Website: crate-barrel
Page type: account-selection
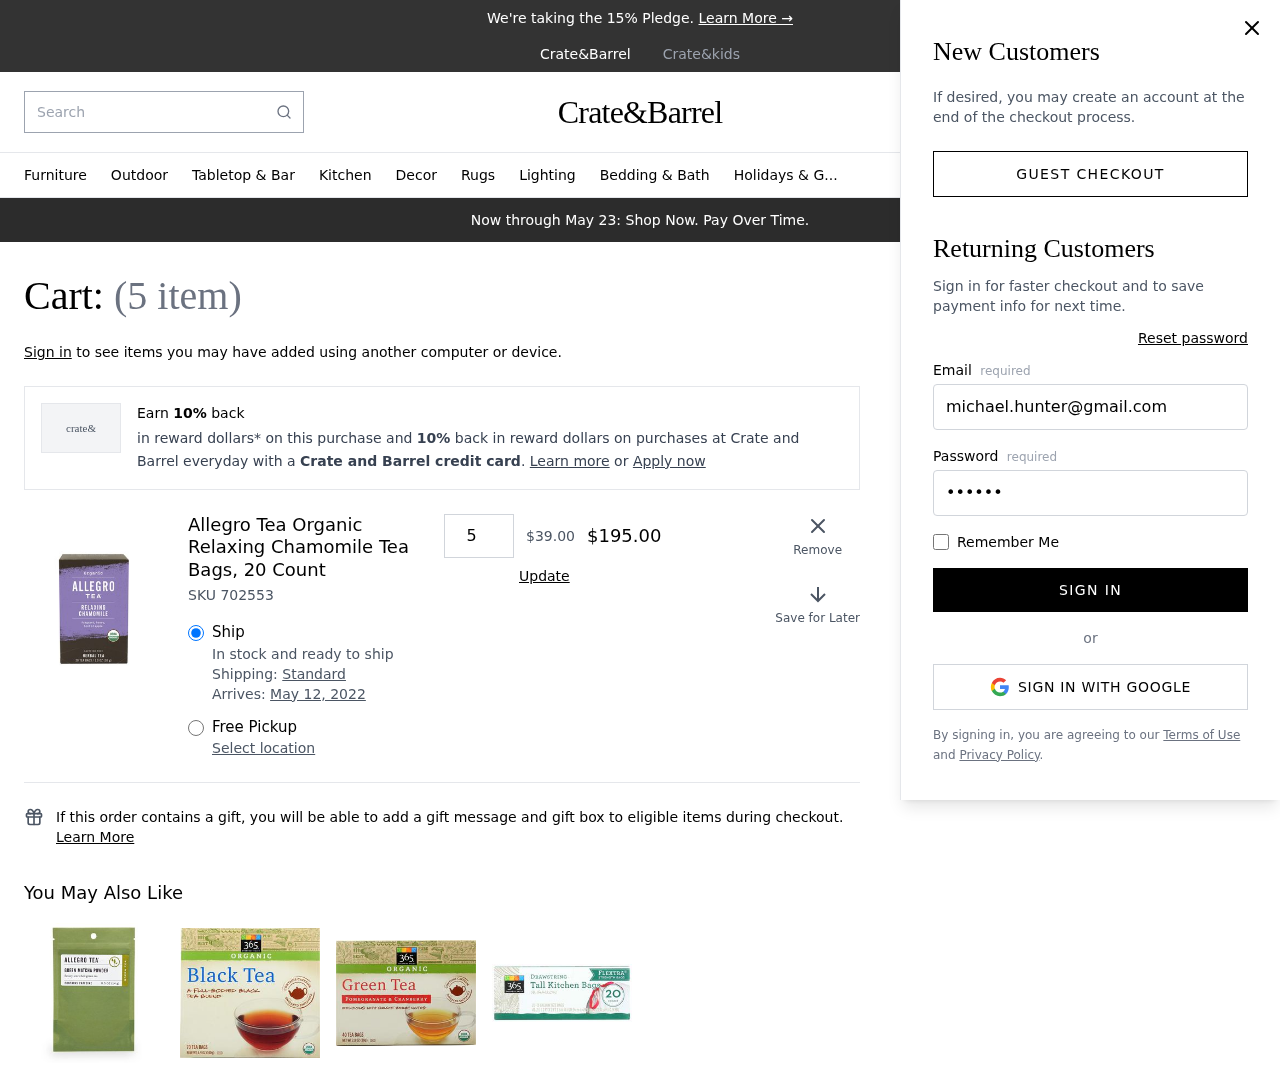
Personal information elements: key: PII_EMAIL
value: michael.hunter@gmail.com
Product elements: key: PRODUCT1_NAME
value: Allegro Tea Organic Relaxing Chamomile Tea Bags, 20 Count
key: PRODUCT1_PRICE
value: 39
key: PRODUCT1_QUANTITY
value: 5
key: PRODUCT1_SKU
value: SKU 702553
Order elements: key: ORDER_NUM_ITEMS
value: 5
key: ORDER_DELIVERY_DATE
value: May 12, 2022
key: ORDER_SUBTOTAL
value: $195.00
Search elements: key: HEADER_SEARCH
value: Search